Interaction volume radius: 5 \u00c5
Interaction volume height: 20 \u00c5
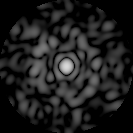
Disorder parameter: 0.8674